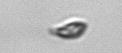
Label: Cryptophyta